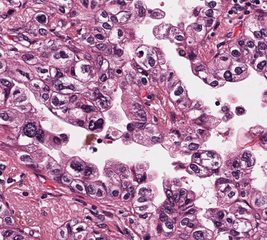
Tumor epithelial tissue: yes
Tumor-associated stroma tissue: yes
Normal tissue: no